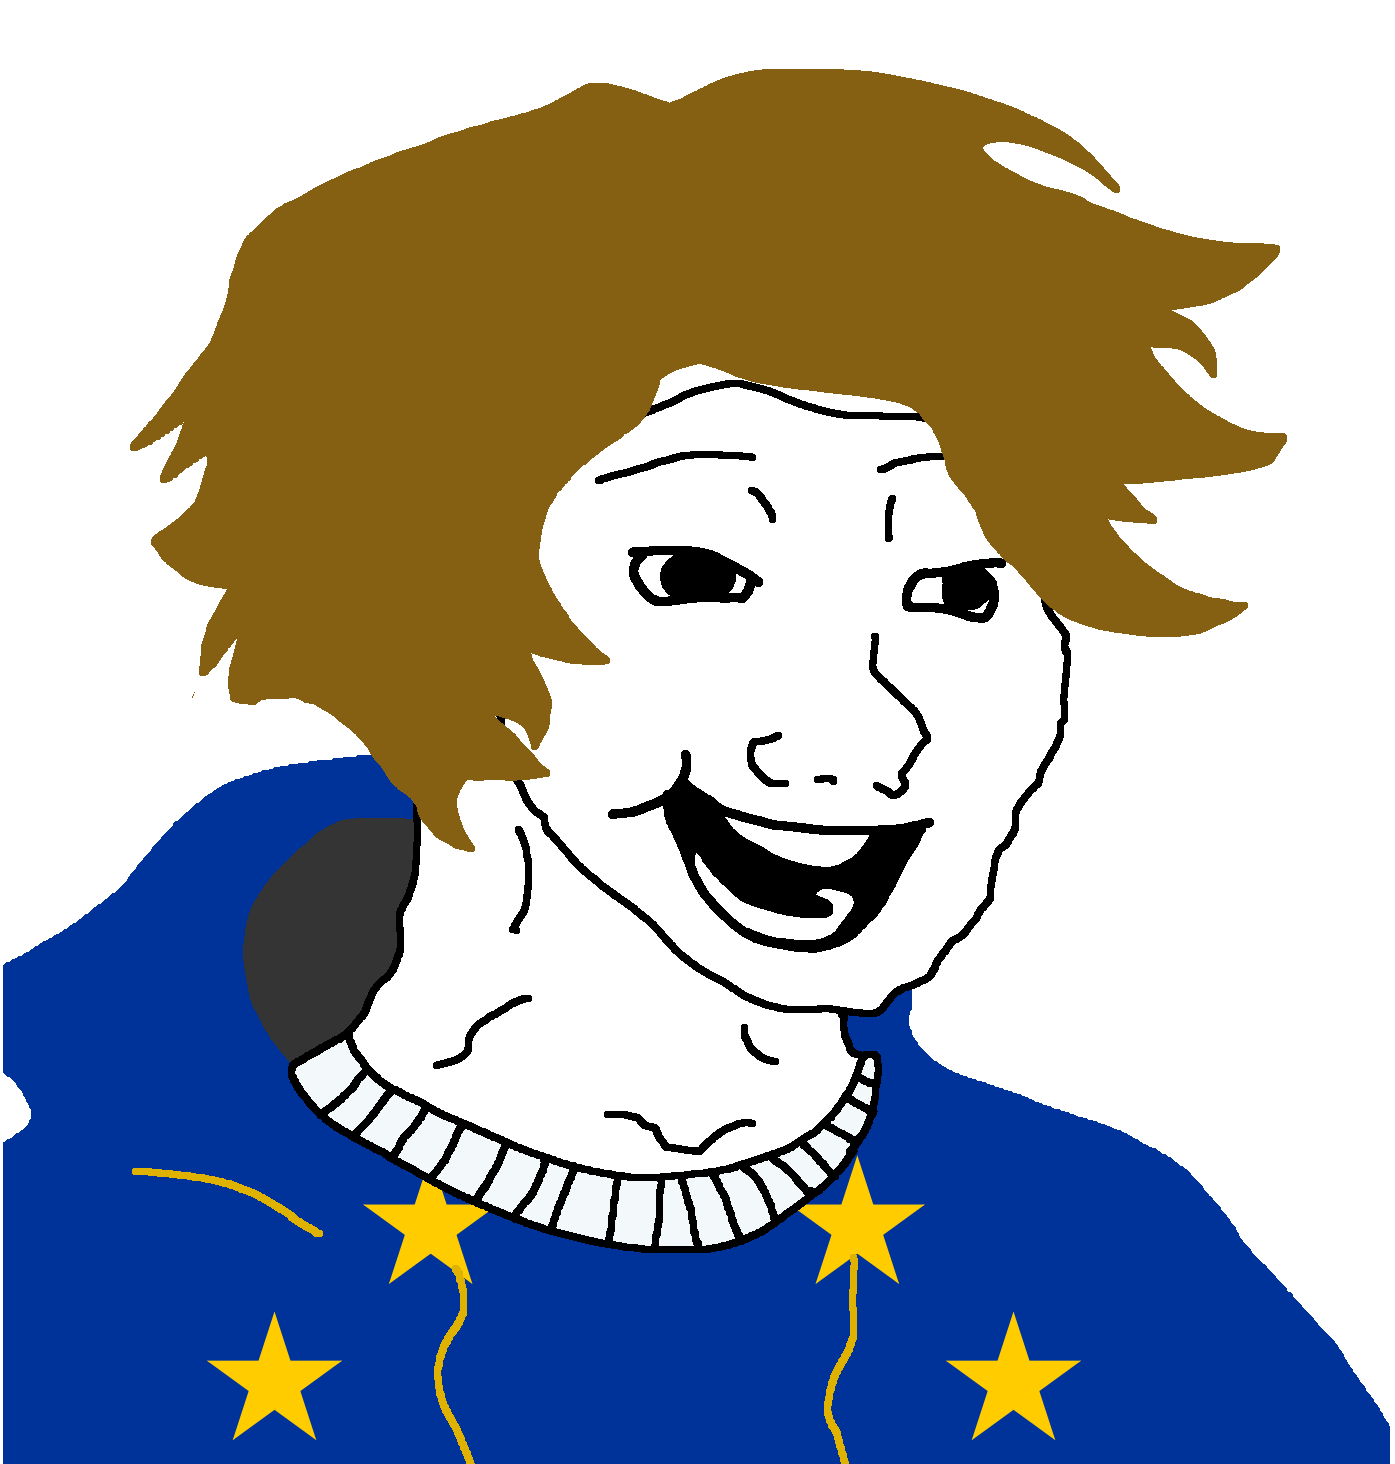
Label: 5_Bloomer